Из точки $O$ на поверхности воды в реку бросают одинаковые маленькие металлические шарики (см. рисунок).  Отпущенный без начальной скорости шарик упал на дно в точке $B$, а шарик, запущенный вертикально вниз с известной скоростью $v$ в точку $C$. Расстояние $BC=L$.
Найдите горизонтальную составляющую скорости второго шарика при ударе о дно $u_{x}$. Считайте, что при движении на шарик со стороны воды действуют действует сила, прямо пропорциональная скорости движения шарика относительно воды и направленная против этой скорости. Скорость течения на зависит от глубины, а дно горизонтально. Силу Архимеда не учитывать.
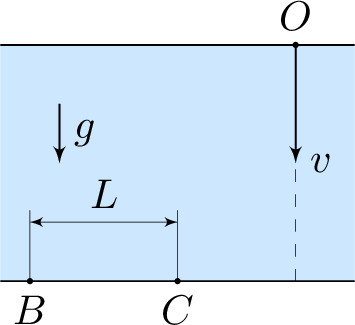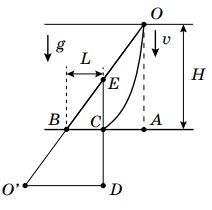
Решение: $\mathbf{Способ~1}$ Перейдём в инерциальную систему отсчёта, двигающуюся со скоростью $(\omega_{x}, \omega_{y})$, с которой двигался бы шарик через большое время (установившаяся скорость, если бы не дно). Поместим начало этой системы в точку $O$ в момент бросания. В этой системе отсчета река не движется вдоль оси $OX$, а движение реки вдоль оси $OY$ компенсирует силу тяжести, поэтому полная сила (в данной СО), действующая на камешек, прямо пропорциональна скорости: $\vec a=-k\vec u$, где $u$ — скорость шарика в этой СО. Поэтому движение в ней происходит по прямой, а изменение скорости пропорционально смещению в этой же системе отсчета с тем же коэффициентом. Значение коэффициента $k$ находится из начальных условий — вертикальная компонента ускорения при бросании без начальной скорости $g=k\omega_{y}$. В момент падения второго шарика в точку $C$, начало отсчета находится в точке $O^{'}$ (см. рисунок).  Рассмотрим точку $E$, в которой будет первый шарик через то время, за которое второй шарик падает на дно. Она находится над точкой $C$, так как проекции начальных скоростей на $OX$ одинаковы. $\triangle EBC \propto \triangle EO^{'}D$, поэтому $O^{'}D=L\omega_{y}/v$. Горизонтальная скорость в момент падения: $$ \omega=k\cdot O^{'}D=\frac{g}{\omega_{y}}\frac{L\omega_{y}}{v}=\frac{gL}{v}. $$ $\mathbf{Способ~2}$ Ось $OX$ сонаправлена со скоростью реки, а ось $OY$ направлена вертикально вниз. Введем обозначения $\omega_{x}$ — скорость течения реки, $\omega_{y}=g/k$. Тогда: $$ \left \{ \begin{array} {ll} \dot{v_{x}}=-kv_{x}+k\omega_{x} \\ \dot{v_{y}}=-kv_{x}+k\omega_{y} \end{array} \right. $$ Уравнения без индекса выполнены для обеих проекций: $$ \frac{dv}{v-\omega}=-kdt, $$ следовательно $$ v=\omega+(v_{0}-\omega)e^{-kt}=\omega(1-e^{-kt})+v_{0}e^{-kt}. $$ Введём обозначение: $$ f(t)=\int \limits_0^{t}(1-e^{-kt})dt^{'}. $$ Тогда смещение по оси $OX$ равно: $$ \Delta x_{1}=\int \limits_0^{t_{1}} v_{x}dt=\omega_{x}f(t_{1}), \\ \Delta y_{1} = \int \limits_0^{t_{1}} v_{y}dt=\omega_{y}f(t_{1}), $$ где $H$ — глубина реки. Во втором случае время падения равно $t_{2}$: $$ \Delta x_{2}=\int \limits_0^{t_{2}} v_{x}dt=\omega_{x}f(t_{2})=\Delta x_{1}-L, \\ \Delta y_{2}=\int \limits_0^{t_{2}} v_{y}dt=\omega_{y}f(t_{2})+v \int \limits_0^{t_{2}} e^{-kt}dt=\omega_{y}f(t_{2})+\frac{v}{k}(1-e^{-kt_{2}})=H. $$ Вычитая попарно уравнения, записанные для разных осей получаем: $$ \left \{ \begin{array} {ll} \omega_{x}(f(t_{1})-f(t_{2}))=L \\ \omega_{y}(f(t_{1})-f(t_{2}))-\frac{v}{k}(1-e^{-kt_{2}})=0 \end{array} \right. $$ Замечая, что искомая скорость $\omega$ равна: $$ \omega=\omega_{x}(1-e^{-kt_{2}})=\frac{kL\omega_{y}}{v}=\frac{gL}{v}. $$
Ответ: $$ \omega=\frac{gL}{v}. $$
Темы:
T, Механика, Кинематика, Вязкое трение, Всероссийские